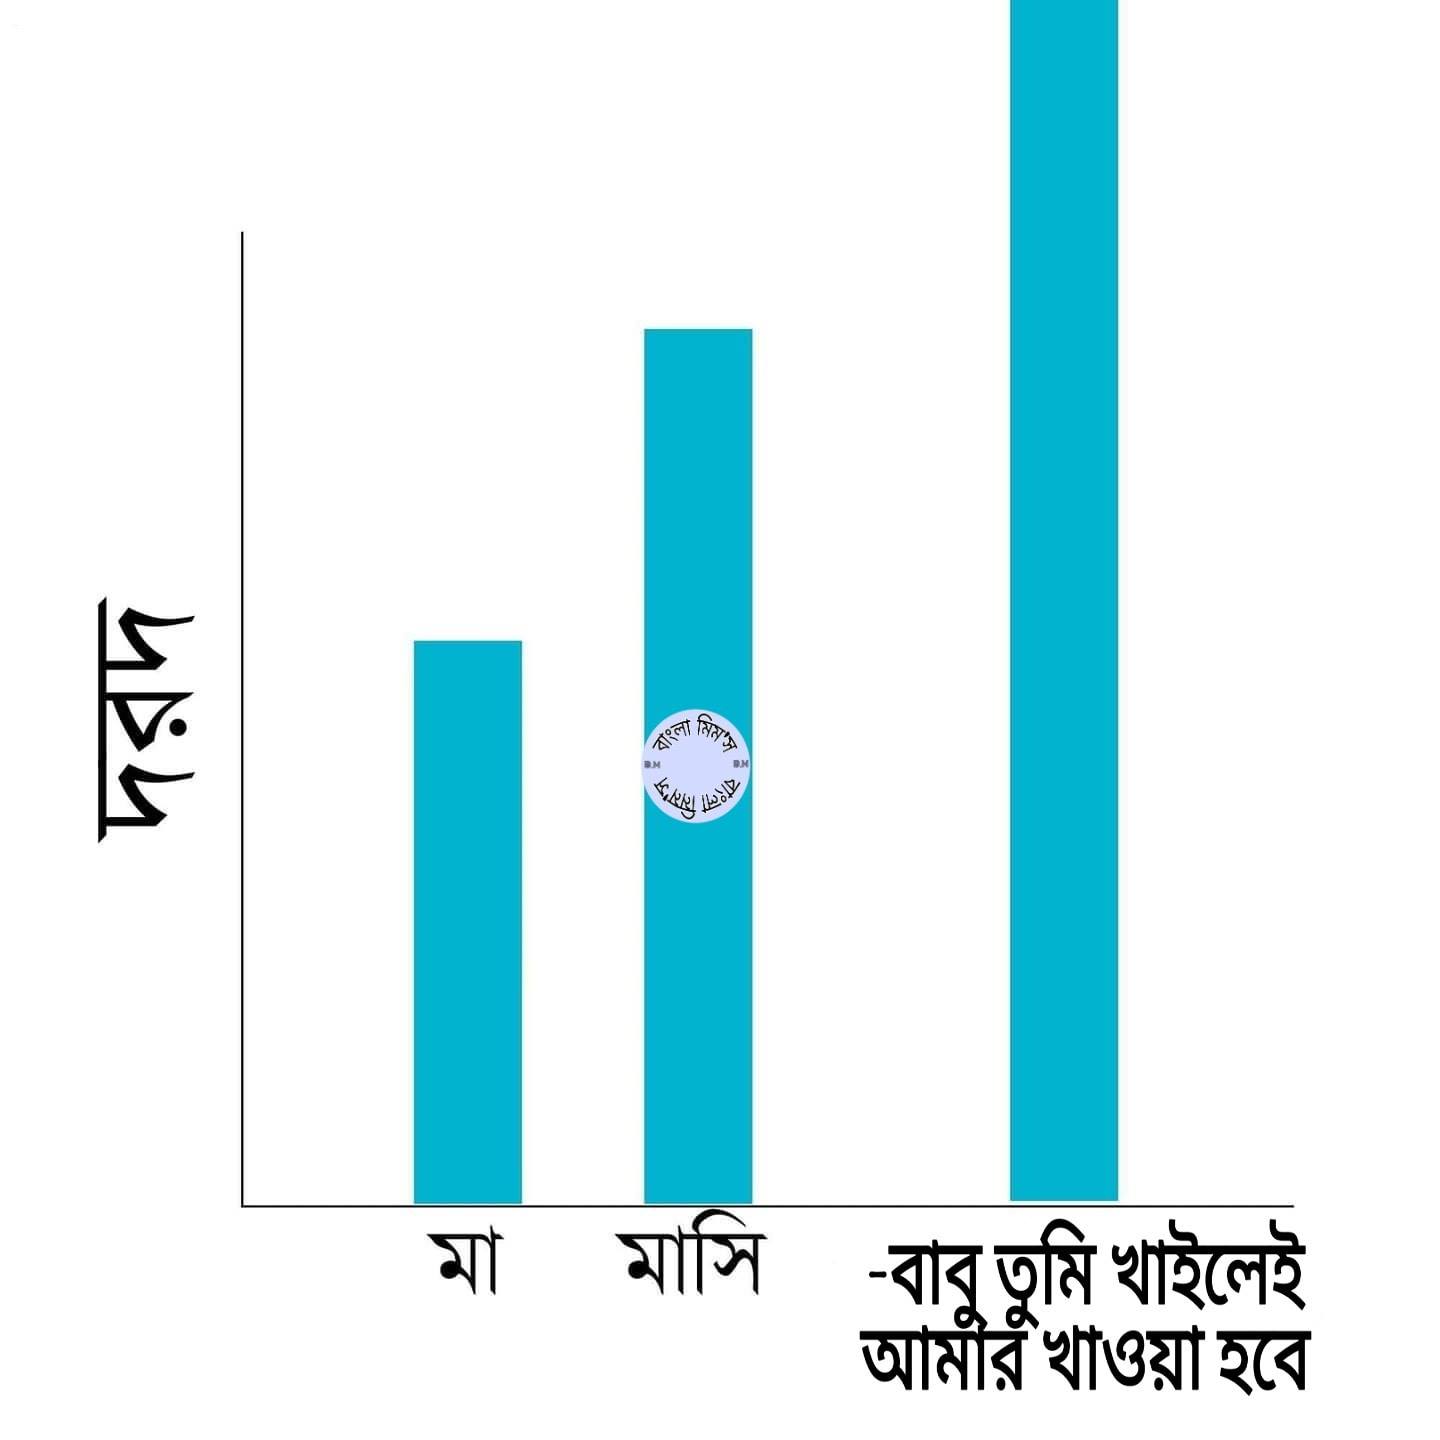
Text: দরদ মা মাসি -বাবু তুমি খাইলেই আমার খাওয়া হবে
Label: Non Hate